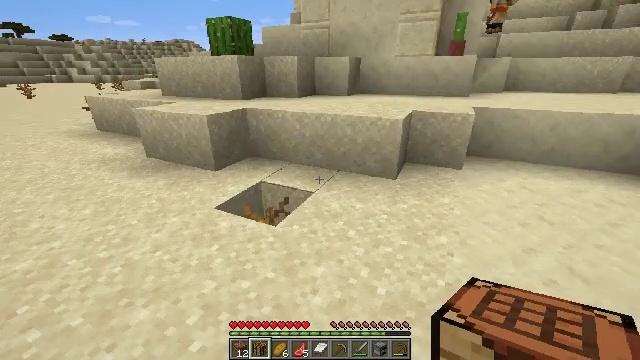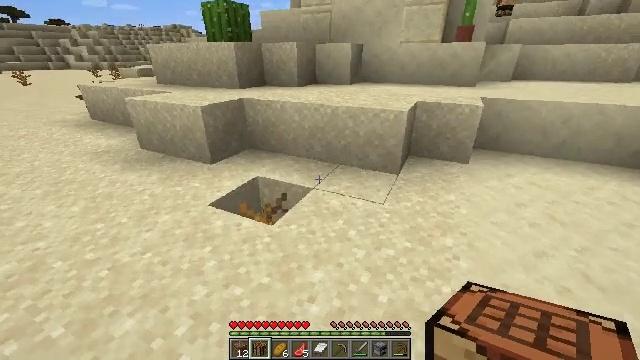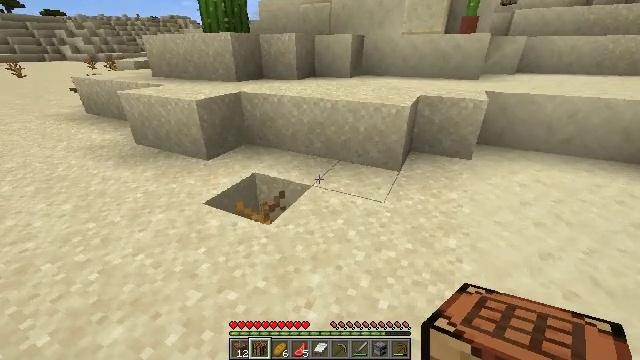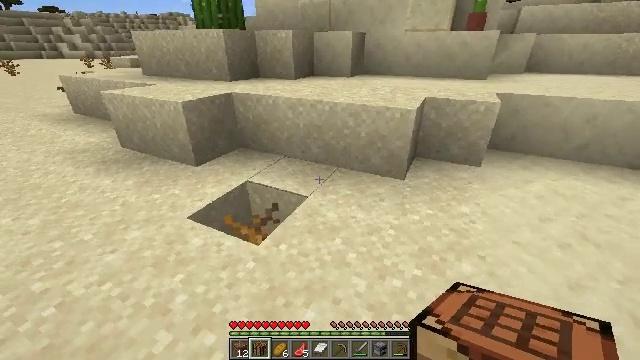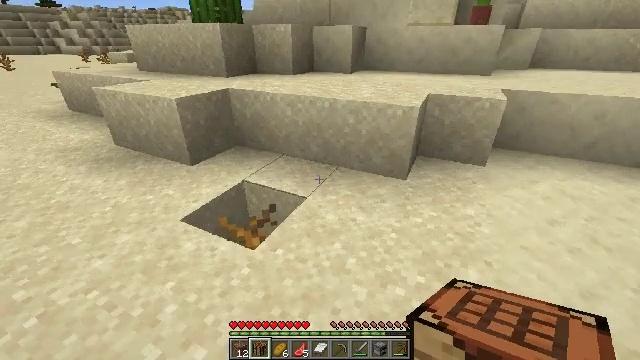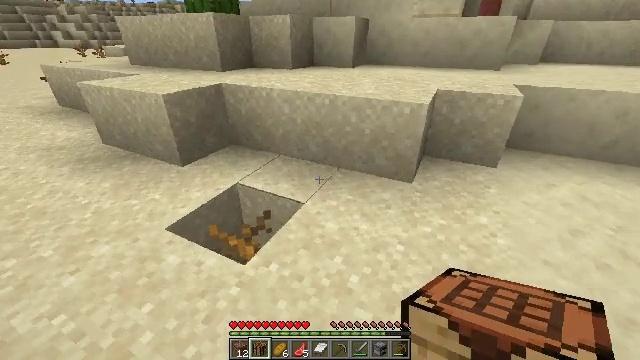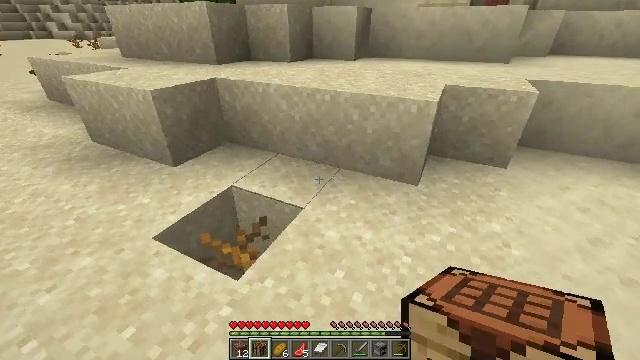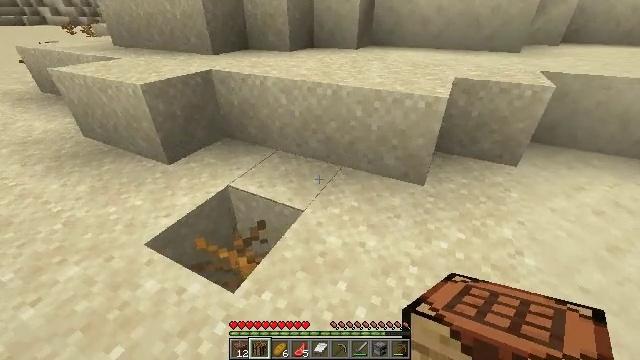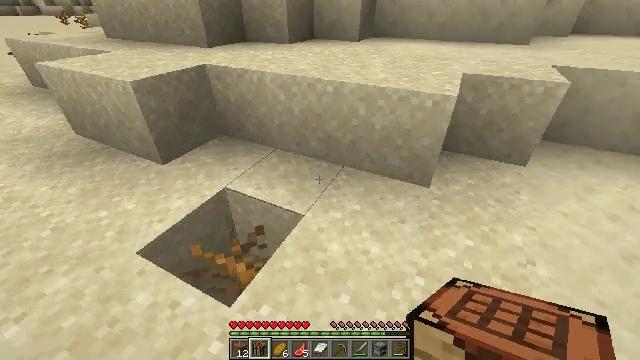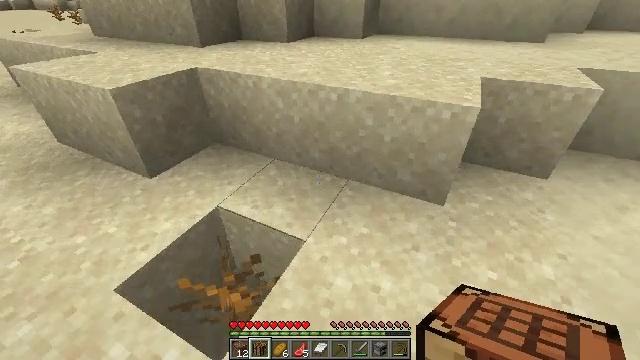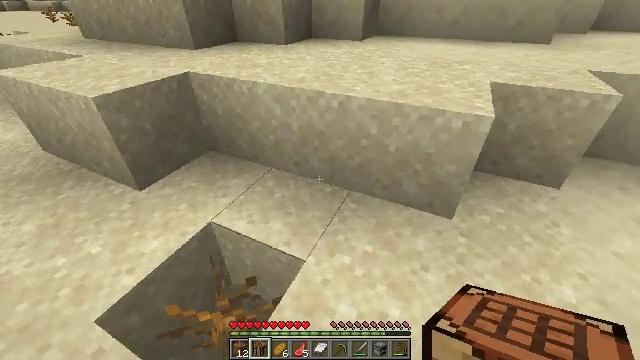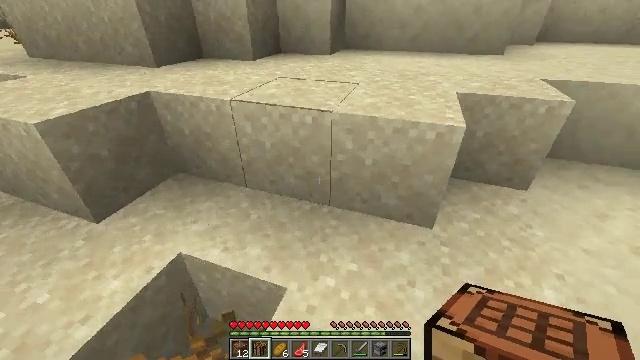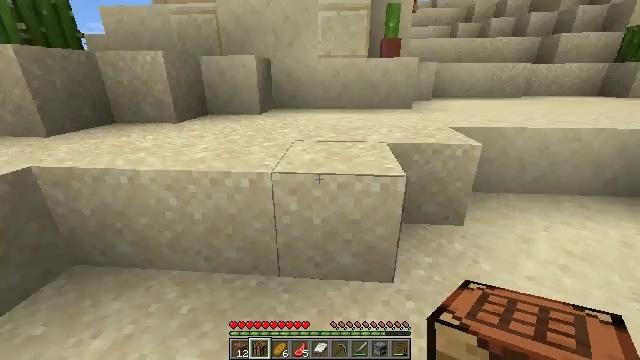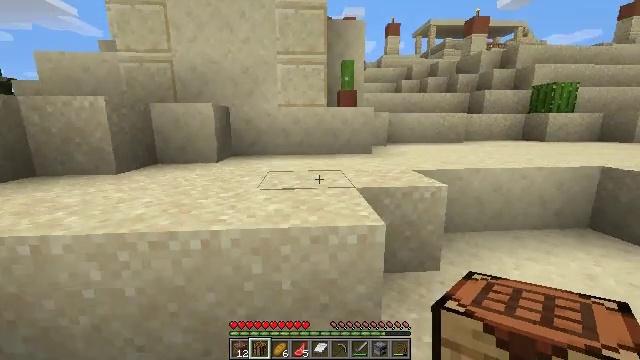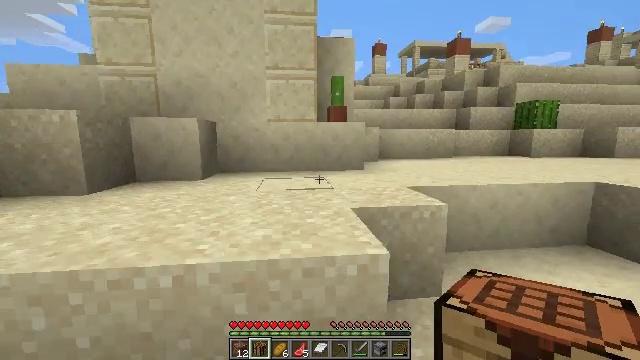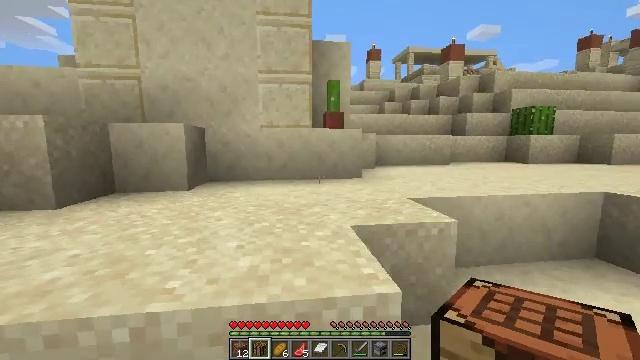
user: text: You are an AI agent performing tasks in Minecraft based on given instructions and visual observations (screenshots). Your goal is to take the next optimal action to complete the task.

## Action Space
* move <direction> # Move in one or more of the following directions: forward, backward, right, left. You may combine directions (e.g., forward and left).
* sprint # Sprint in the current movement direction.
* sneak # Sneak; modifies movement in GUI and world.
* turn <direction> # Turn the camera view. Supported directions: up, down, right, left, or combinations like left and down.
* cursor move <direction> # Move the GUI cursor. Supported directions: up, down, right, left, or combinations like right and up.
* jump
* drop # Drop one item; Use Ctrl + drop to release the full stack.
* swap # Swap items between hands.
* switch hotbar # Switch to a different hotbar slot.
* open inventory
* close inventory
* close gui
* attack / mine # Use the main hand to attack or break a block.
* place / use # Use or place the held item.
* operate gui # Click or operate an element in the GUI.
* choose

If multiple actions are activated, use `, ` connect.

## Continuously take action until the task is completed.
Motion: motion action
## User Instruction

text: Break the jungle fence gate.
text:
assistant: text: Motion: move forward, turn down
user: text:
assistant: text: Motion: move forward, turn down
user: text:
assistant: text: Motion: move forward
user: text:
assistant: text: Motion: move forward
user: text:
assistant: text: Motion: move forward, turn down
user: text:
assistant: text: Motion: move forward, turn down
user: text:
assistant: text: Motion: move forward, turn down
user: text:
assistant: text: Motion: move forward, turn down
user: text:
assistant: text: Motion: move forward
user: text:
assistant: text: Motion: move forward
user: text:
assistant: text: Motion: move forward, turn right and up
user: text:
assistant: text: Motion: move forward, turn right and up
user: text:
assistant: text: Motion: move forward, turn right and up
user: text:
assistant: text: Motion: move forward, turn right and up
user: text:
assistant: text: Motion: move forward, turn right and up
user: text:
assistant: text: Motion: move forward, turn right and up, jump
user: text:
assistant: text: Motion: move forward, jump
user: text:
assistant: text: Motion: move forward, jump
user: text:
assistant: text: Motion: move forward, turn right, jump
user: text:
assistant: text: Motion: move forward, turn right, jump
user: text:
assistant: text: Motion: move forward
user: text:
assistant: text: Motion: move forward
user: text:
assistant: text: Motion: move forward
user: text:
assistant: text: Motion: move forward
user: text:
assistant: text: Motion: move forward, turn right
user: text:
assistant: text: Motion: move forward, turn right
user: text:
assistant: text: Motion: move forward
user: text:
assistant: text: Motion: move forward and move right
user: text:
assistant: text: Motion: move forward and move right
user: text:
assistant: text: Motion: move forward and move right